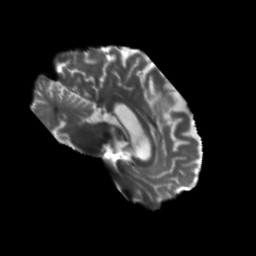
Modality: T2w
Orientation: sagittal
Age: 52
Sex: male
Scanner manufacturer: siemens
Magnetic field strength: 3 T
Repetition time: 5.47 s
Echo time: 0.0854 s